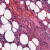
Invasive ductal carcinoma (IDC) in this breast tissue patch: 0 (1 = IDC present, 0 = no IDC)